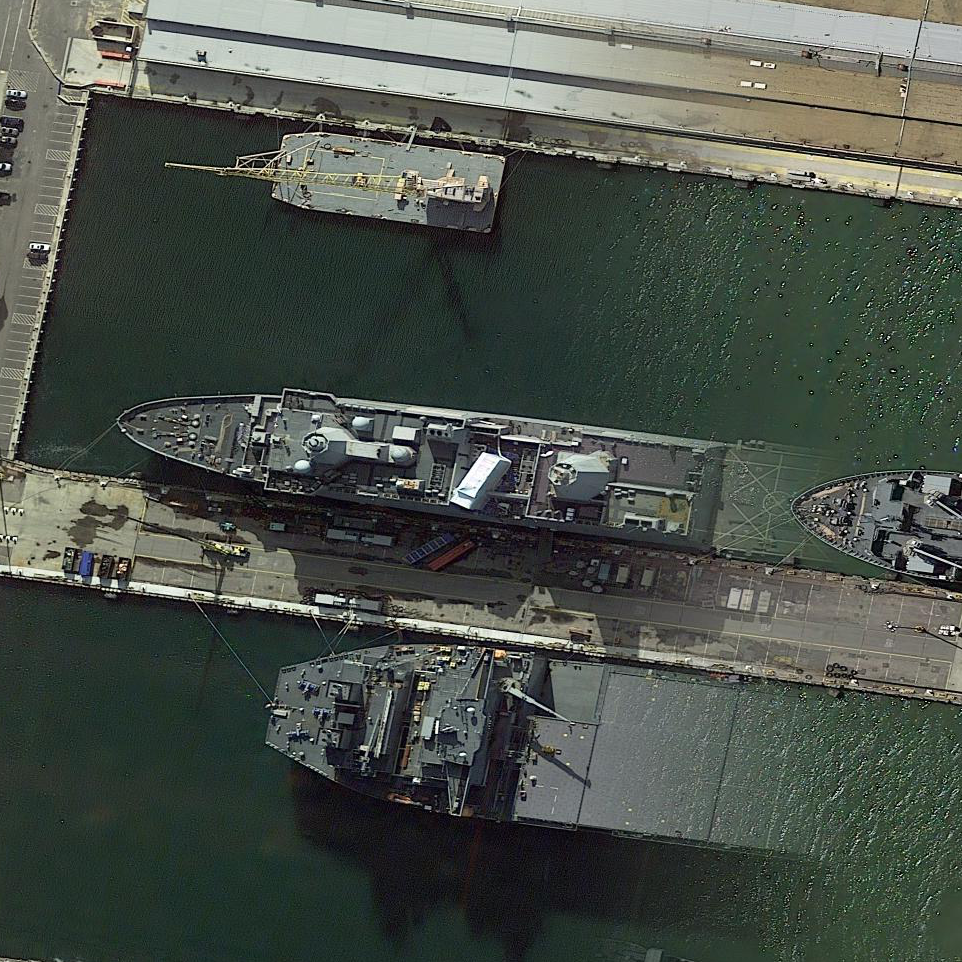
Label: combat